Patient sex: M
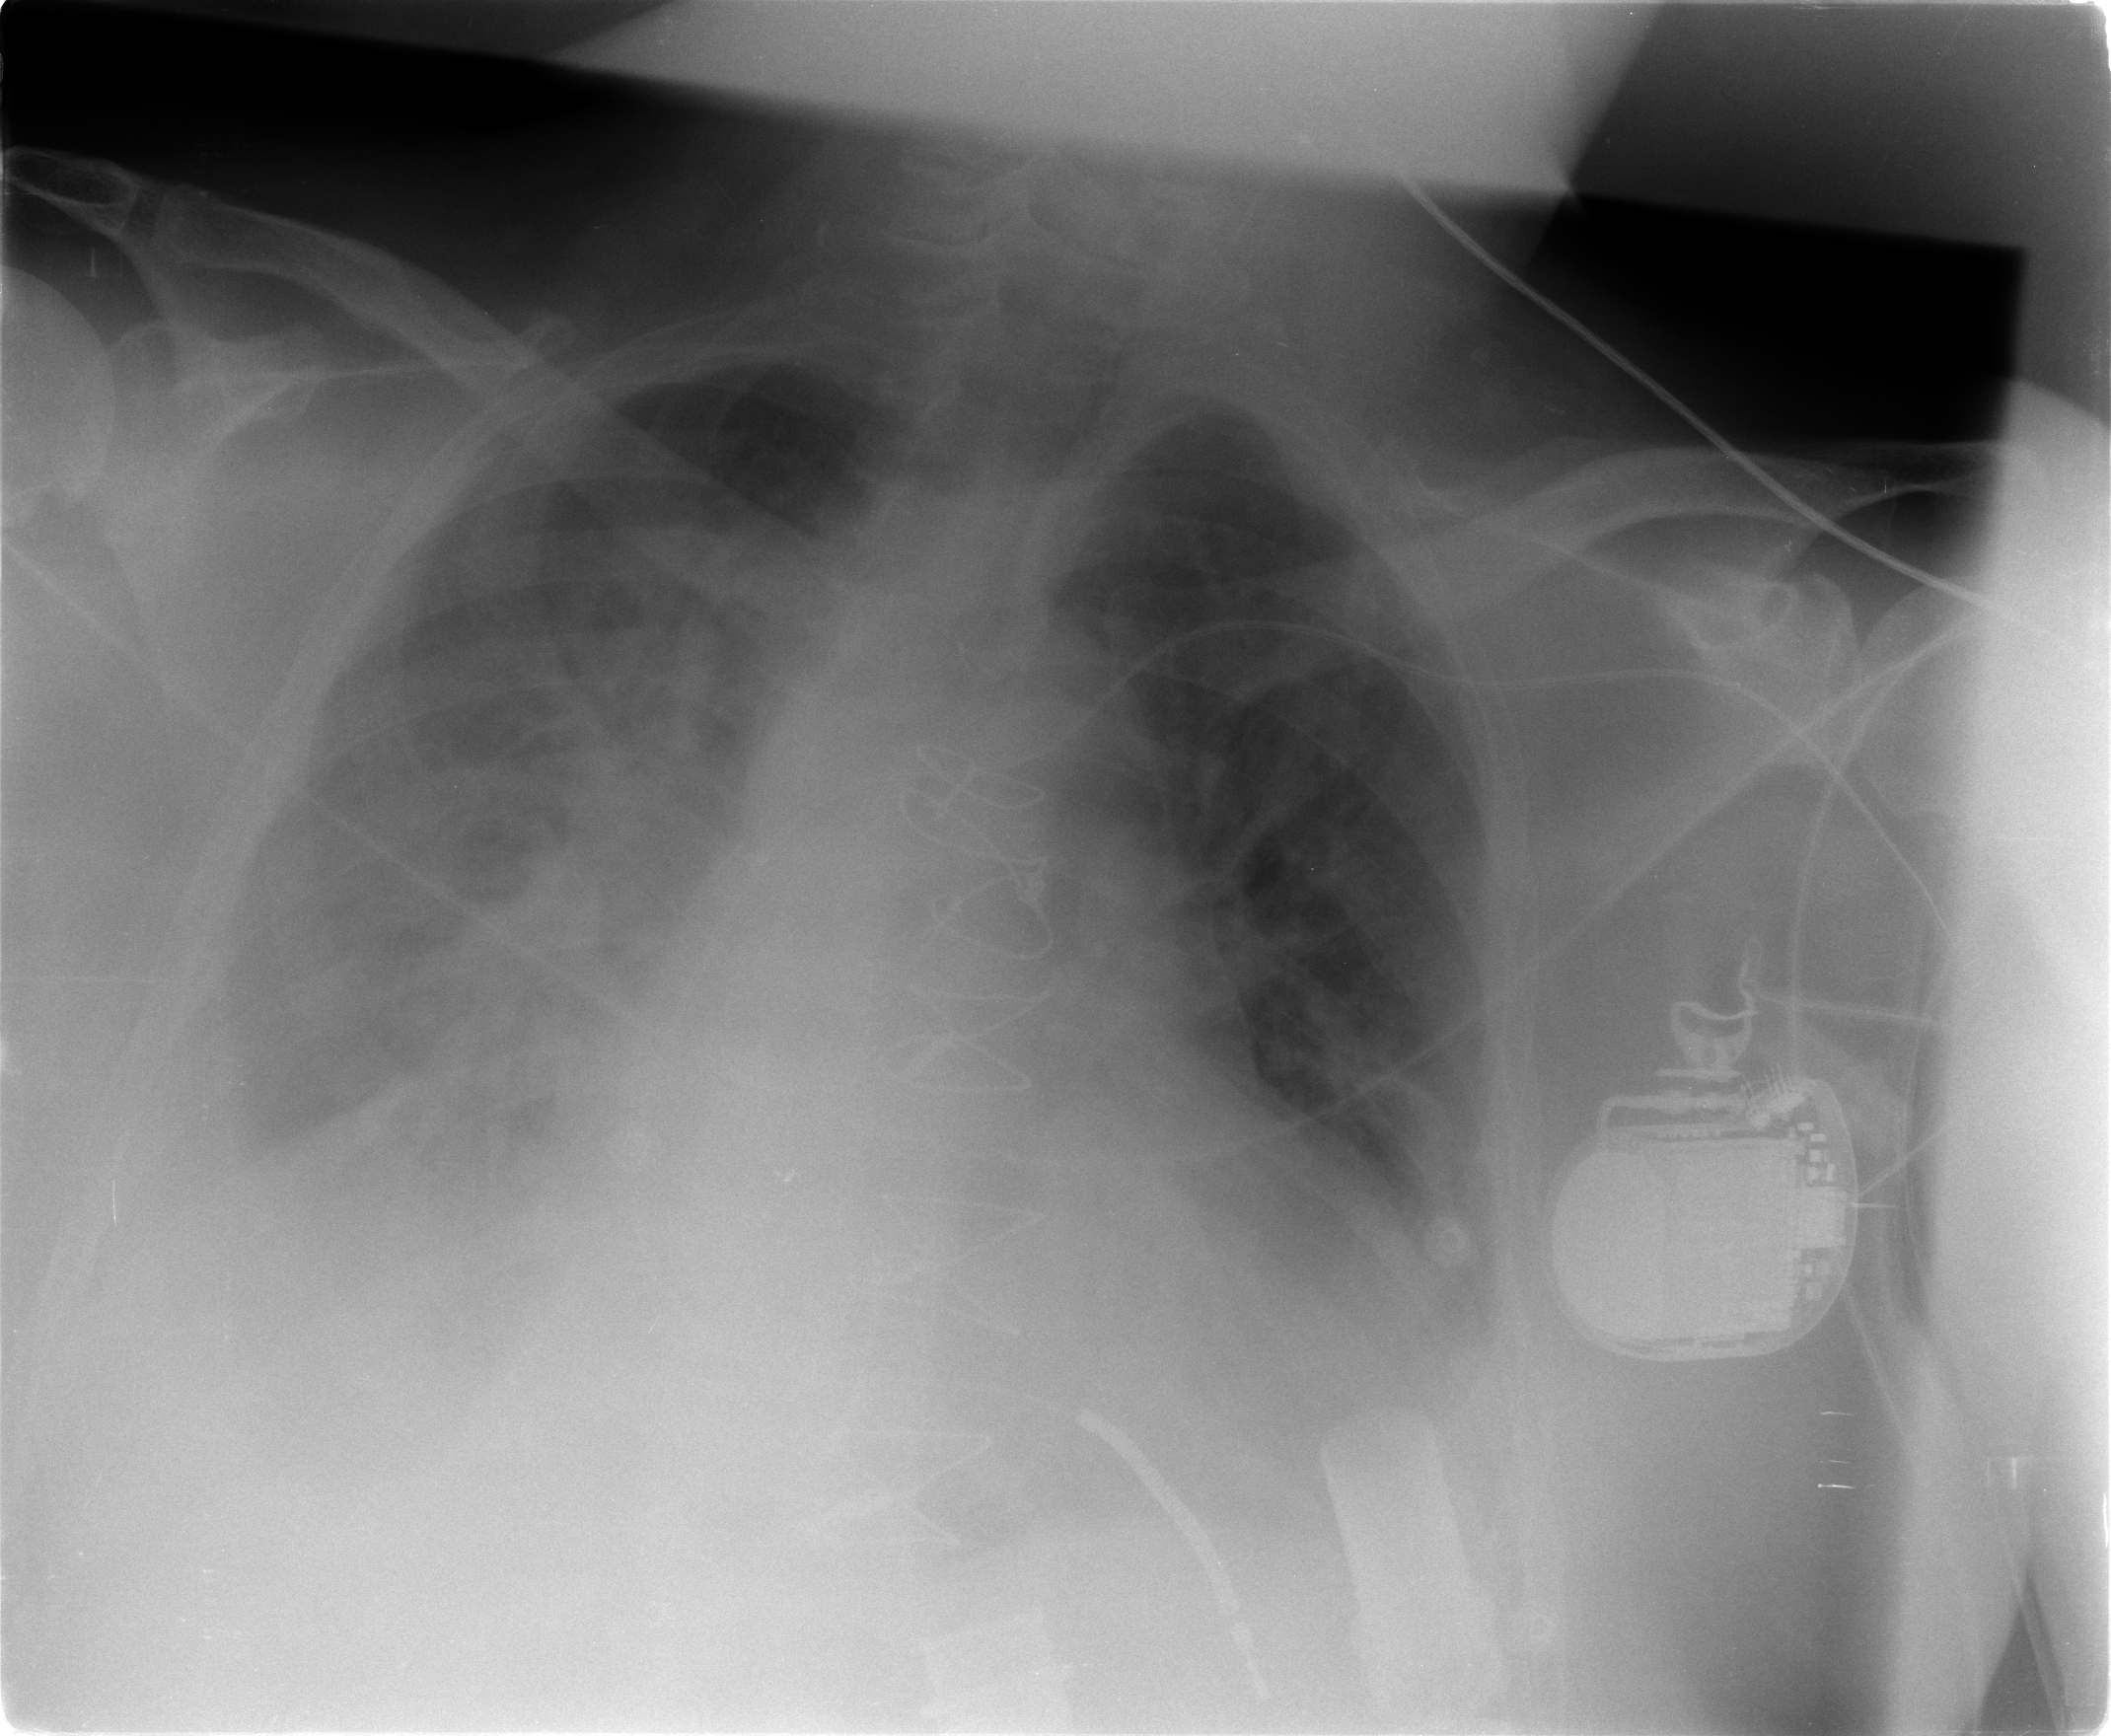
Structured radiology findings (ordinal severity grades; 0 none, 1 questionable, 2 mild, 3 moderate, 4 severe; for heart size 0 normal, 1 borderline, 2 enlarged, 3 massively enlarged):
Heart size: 3
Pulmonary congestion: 3
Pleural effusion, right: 3
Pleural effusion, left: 2
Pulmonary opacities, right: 2
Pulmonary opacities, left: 2
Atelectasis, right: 3
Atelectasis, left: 2